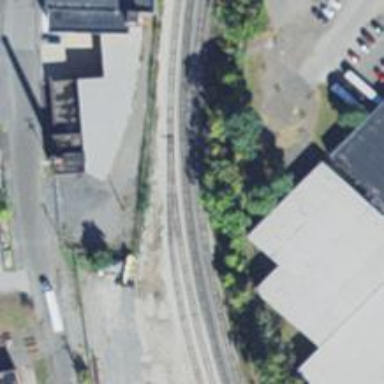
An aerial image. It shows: Abandoned railway spur.